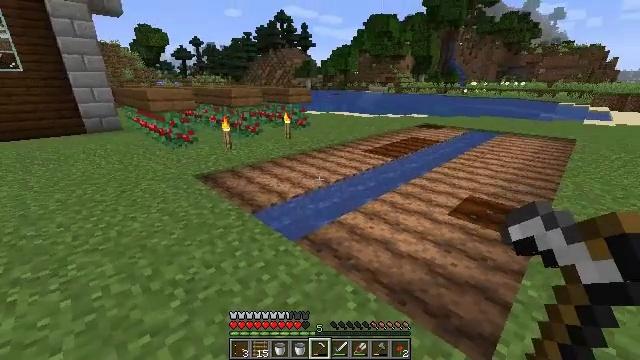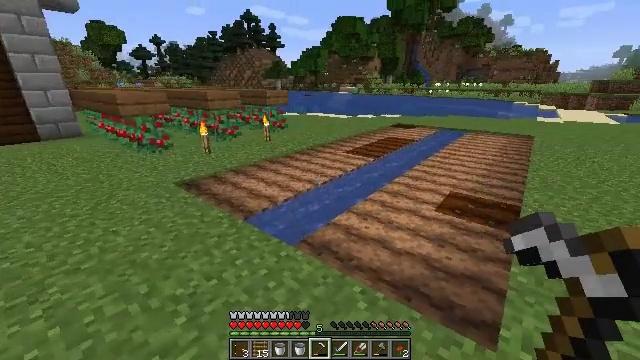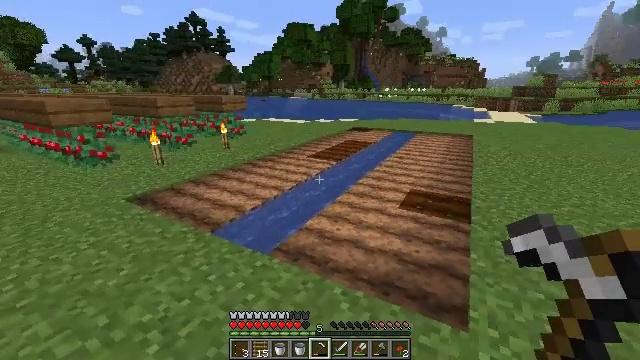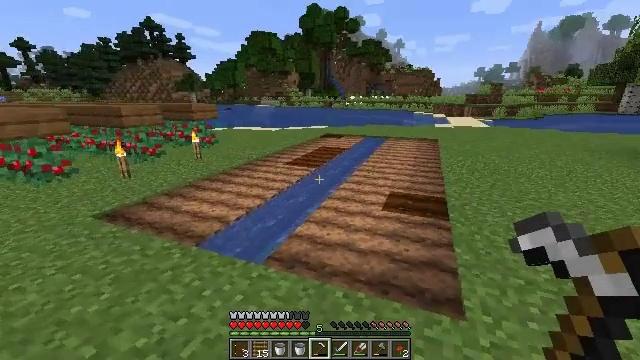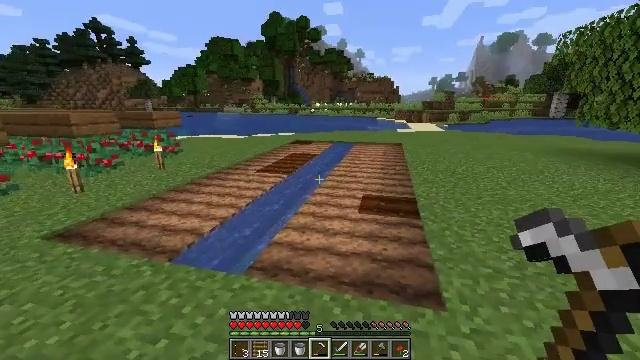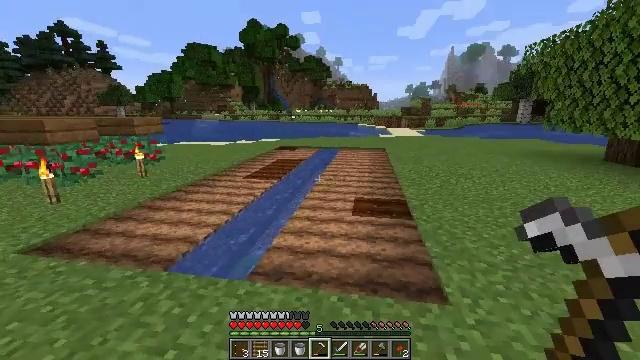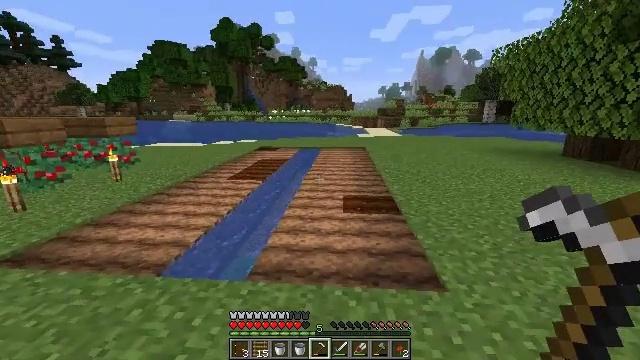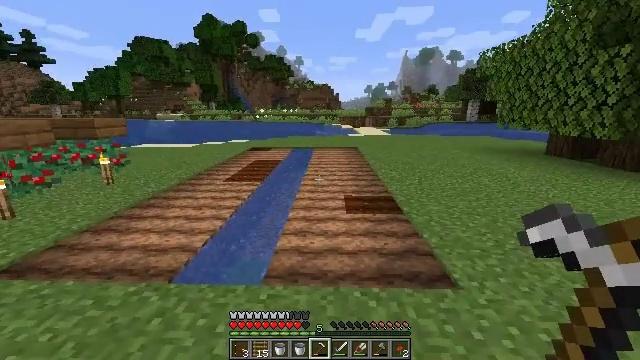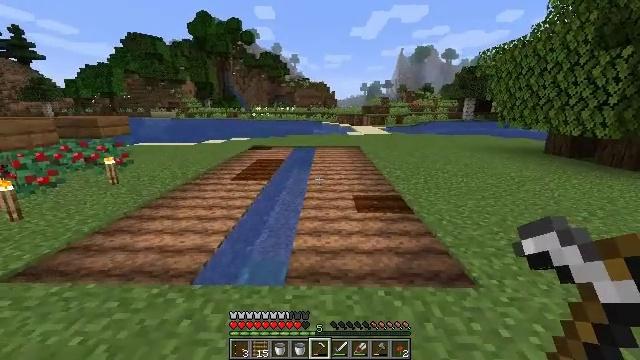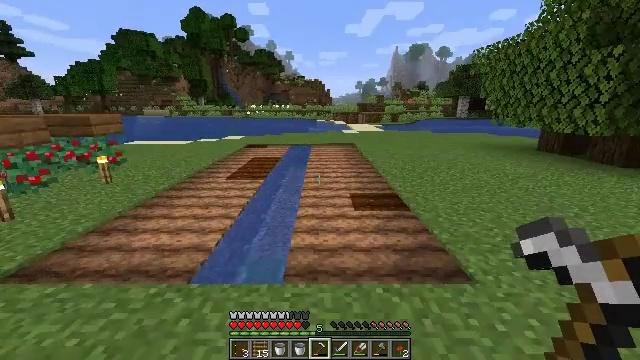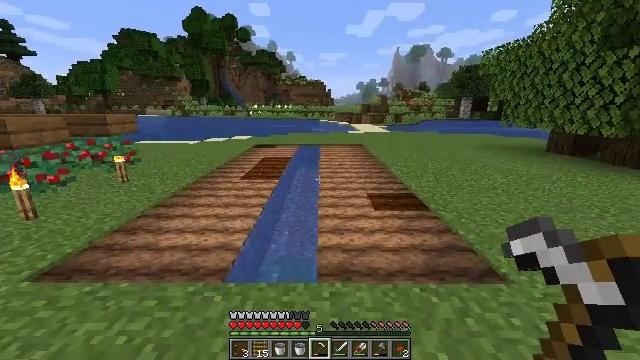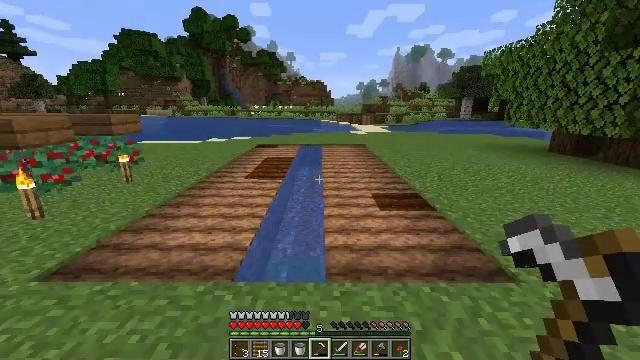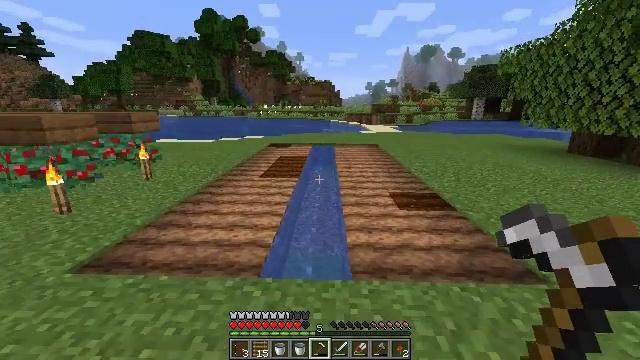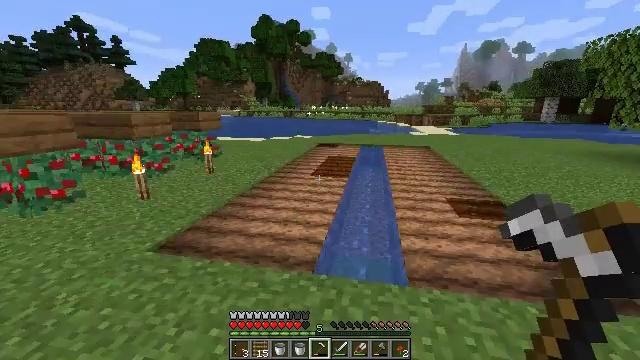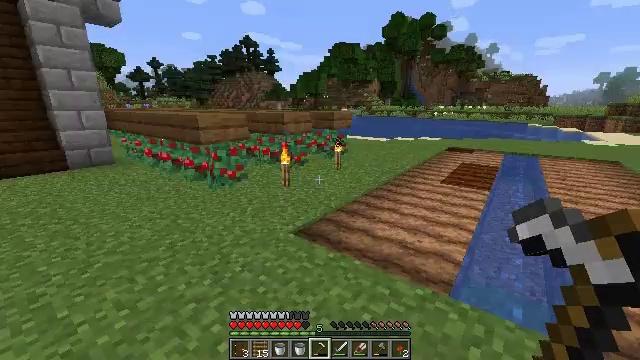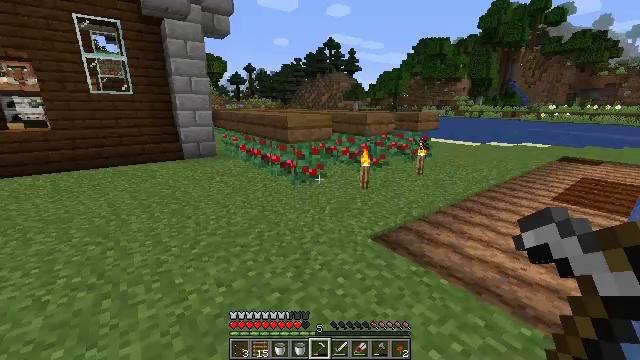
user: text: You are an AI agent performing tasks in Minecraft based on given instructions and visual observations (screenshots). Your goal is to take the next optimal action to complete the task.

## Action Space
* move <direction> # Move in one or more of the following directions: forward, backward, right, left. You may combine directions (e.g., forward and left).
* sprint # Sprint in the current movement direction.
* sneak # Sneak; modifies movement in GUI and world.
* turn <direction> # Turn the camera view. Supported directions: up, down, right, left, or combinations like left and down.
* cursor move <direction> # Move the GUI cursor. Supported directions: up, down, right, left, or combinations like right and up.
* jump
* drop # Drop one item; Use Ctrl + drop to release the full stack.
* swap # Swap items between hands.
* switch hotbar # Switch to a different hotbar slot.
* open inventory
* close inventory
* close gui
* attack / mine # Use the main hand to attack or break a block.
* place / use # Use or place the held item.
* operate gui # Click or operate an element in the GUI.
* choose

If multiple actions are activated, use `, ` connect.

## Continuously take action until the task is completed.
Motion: motion action
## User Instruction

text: Mine potatoes from the farmland.
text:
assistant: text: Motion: move left, turn right
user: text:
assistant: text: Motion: move left, turn right and up
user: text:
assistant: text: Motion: move left, turn right and up
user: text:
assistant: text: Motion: move left, turn right and up
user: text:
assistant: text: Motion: move left, turn right and up
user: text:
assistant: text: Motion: move left, turn right
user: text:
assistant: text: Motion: move left, turn right
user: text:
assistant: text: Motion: move left, turn right
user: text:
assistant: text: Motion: move left, turn right
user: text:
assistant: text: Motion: move left
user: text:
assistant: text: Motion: move left
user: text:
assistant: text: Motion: move left, turn left
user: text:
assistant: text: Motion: move left, turn left
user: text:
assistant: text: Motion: move left, turn left
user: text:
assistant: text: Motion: move left, turn left
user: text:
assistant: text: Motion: move forward and move left, turn left
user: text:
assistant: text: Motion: move forward and move left
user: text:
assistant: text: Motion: move forward, turn right
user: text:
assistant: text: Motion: move forward, turn right and down
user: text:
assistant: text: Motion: move forward, turn right
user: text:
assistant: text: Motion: move forward, sprint
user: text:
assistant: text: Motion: move forward, sprint
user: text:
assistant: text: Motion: move forward, sprint, turn right
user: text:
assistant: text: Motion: move forward, sprint, turn right
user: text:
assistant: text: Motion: move forward, turn right
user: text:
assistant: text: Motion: move forward, sprint, turn right
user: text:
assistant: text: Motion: move forward, sprint, turn right
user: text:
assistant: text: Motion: move forward, sprint, turn right
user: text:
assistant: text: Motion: move forward, sprint, turn right
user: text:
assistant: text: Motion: move forward, turn right